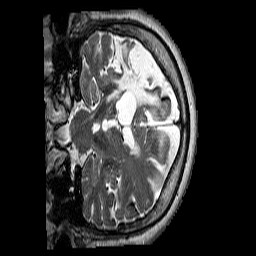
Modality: T2w
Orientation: coronal
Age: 55
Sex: female
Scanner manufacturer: siemens
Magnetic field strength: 3 T
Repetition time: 3.32 s
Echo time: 0.213 s